Question: Good Day! I have a problem on counting in recursion, this code is already in the net, but i did some addition code on it, my problem is how to count the IF part of the program? , this is the code:
'''
#include <stdio.h>
#include <math.h>
int combinationUtil(int arr[], int data[], int start, int end, int index, int r,float MEAN);
int printCombination(int arr[], int n, int r,float MEAN)
{
int data[r];
combinationUtil(arr, data, 0, n-1, 0, r,MEAN);
}
int combinationUtil(int arr[], int data[], int start, int end, int index, int r,float MEAN)
{
int j,i,a=1,b=0,f=0,ch,total=0;
float sum=0,mean,deviation=0,standard_deviation;
if (index == r){
int count=0;
for (j=0; j<r; j++)
{
sum=sum+data[j];
deviation=deviation+pow((MEAN-data[j]),2);
}
mean=sum/r;
standard_deviation=sqrt(deviation/(r-1));
if(MEAN<=(mean+(2.776*standard_deviation))&& MEAN>=(mean-(2.776*standard_deviation))){
printf("%d",a);
count++;}
else printf("%15d",b);
count=count;
return ;}
for (i=start; i<=end && end-i+1 >= r-index; i++)
{
data[index] = arr[i];
combinationUtil(arr, data, i+1, end, index+1, r,MEAN);
}
}
int main()
{
int arr[] = {2,4,6,8,10,7,8};
int r = 3,i,count=1,total=0;
int n = sizeof(arr)/sizeof(arr[0]);
float sum=0,MEAN;
for(i=0; i<n; i++)
{
sum=sum+arr[i];
}
MEAN=sum/n;
printf("MEAN=%f
",MEAN);
printCombination(arr,n,r,MEAN));
return 0;
}
'''
This is the output:

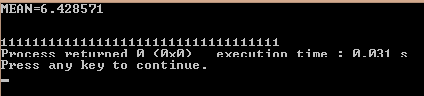
Answer: I think in order to count the IF segment, you should add the count variable as a reference parameter to the combinationUtil function, so you can get the result of the count out of the function.
'''
#include <stdio.h>
#include <math.h>
int combinationUtil(int arr[], int data[], int start, int end, int index, int r, float MEAN, int *count);
int printCombination(int arr[], int n, int r,float MEAN, int *count)
{
int *data = malloc(sizeof(int) * r);
combinationUtil(arr, data, 0, n-1, 0, r,MEAN, count);
free(data);
return 0;
}
int combinationUtil(int arr[], int data[], int start, int end, int index, int r, float MEAN, int *count)
{
int j, i, a=1, b=0, f=0, ch, total=0;
float sum=0, mean, deviation=0, standard_deviation;
if (index == r) {
for (j=0; j<r; j++)
{
sum=sum+data[j];
deviation=deviation+pow((MEAN-data[j]),2);
}
mean=sum/r;
standard_deviation=sqrt(deviation/(r-1));
if(MEAN<=(mean+(2.776*standard_deviation))
&& MEAN>=(mean-(2.776*standard_deviation))){
printf("%d",a);
(*count)++;
}
else
printf("%15d",b);
return 1; // different return value
}
for (i=start; i<=end && end-i+1 >= r-index; i++)
{
data[index] = arr[i];
combinationUtil(arr, data, i+1, end, index+1, r,MEAN, count);
}
return 0;
}
int main()
{
int arr[] = {2,4,6,8,10,7,8};
int r = 3, i, count=0, total=0;
int n = sizeof(arr)/sizeof(arr[0]);
float sum = 0, MEAN;
for(i=0; i<n; i++)
{
sum = sum + arr[i];
}
MEAN = sum / n;
printf("MEAN=%f
",MEAN);
printCombination(arr, n, r, MEAN, &count);
printf("
count = %d", count);
return 0;
}
'''
Edit: code is complete and only in C not in C++.